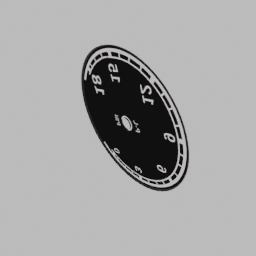
Label: mechanical